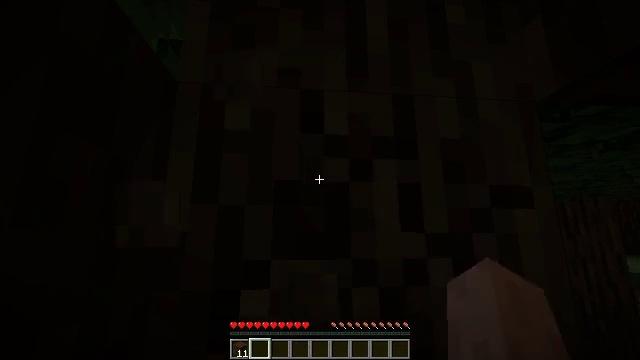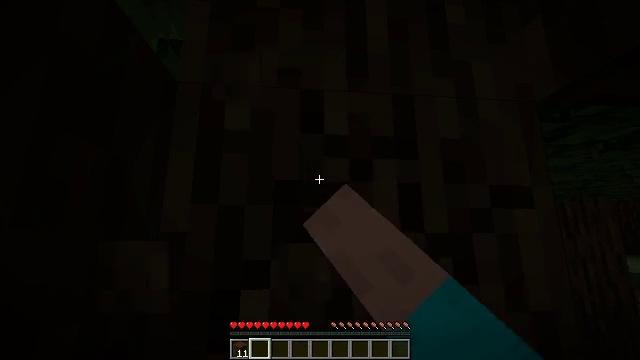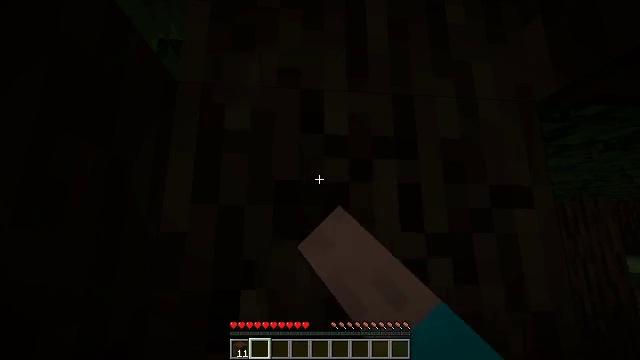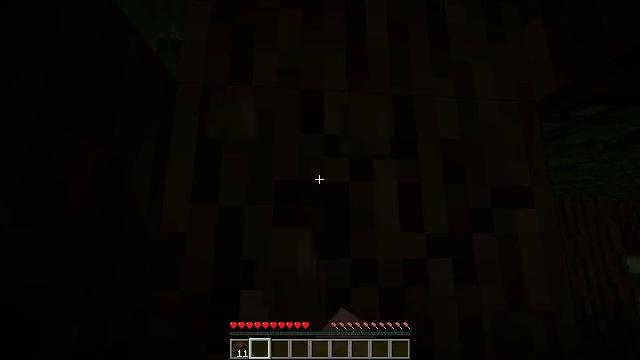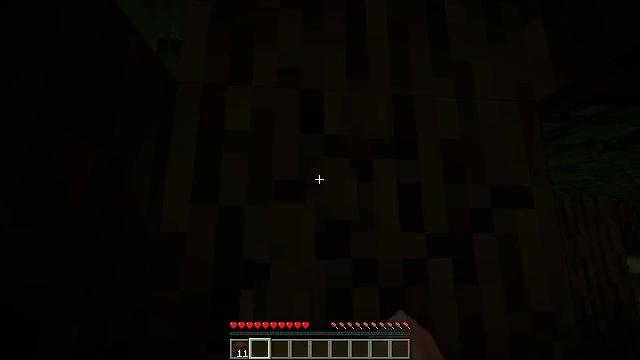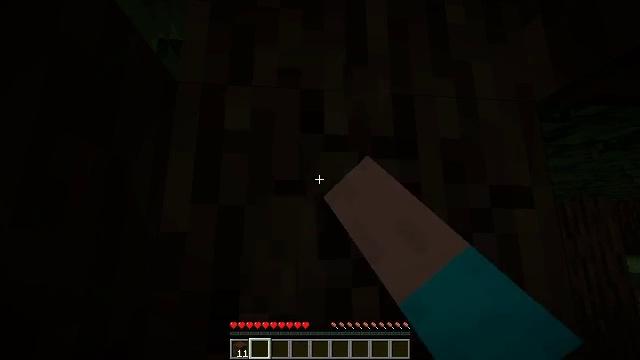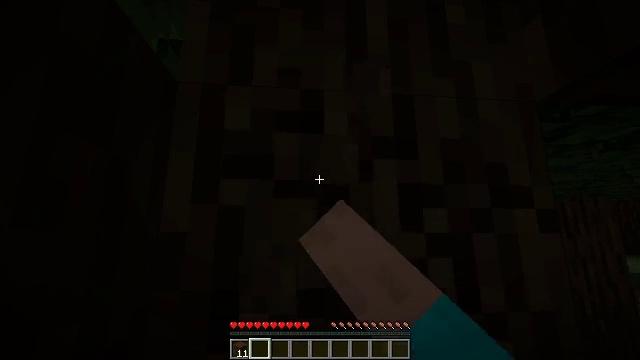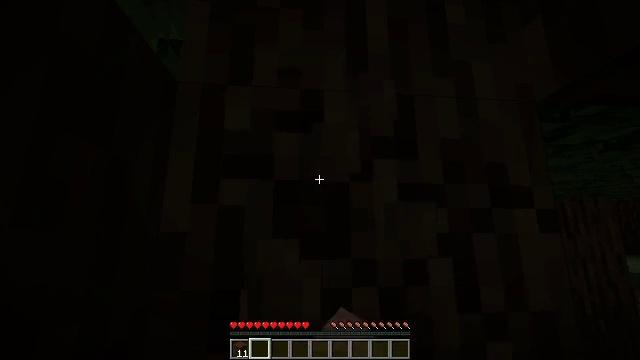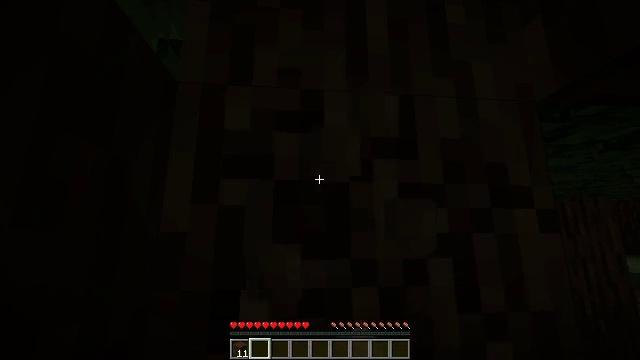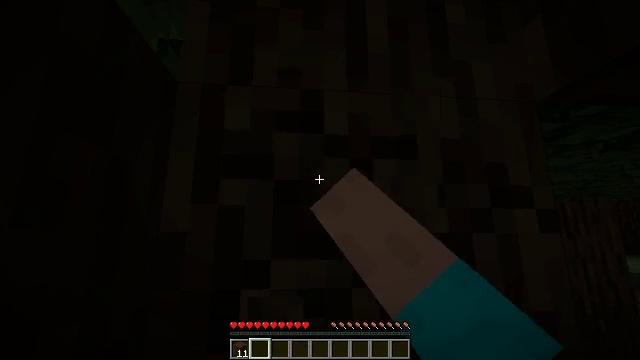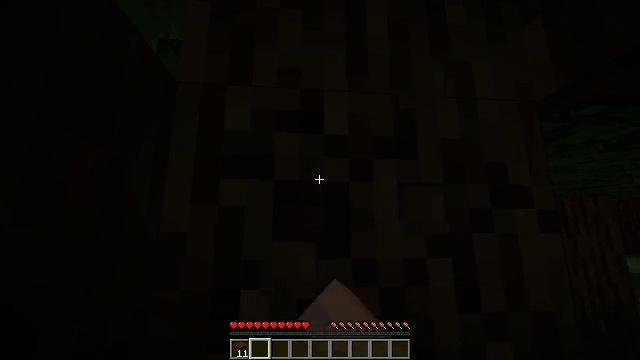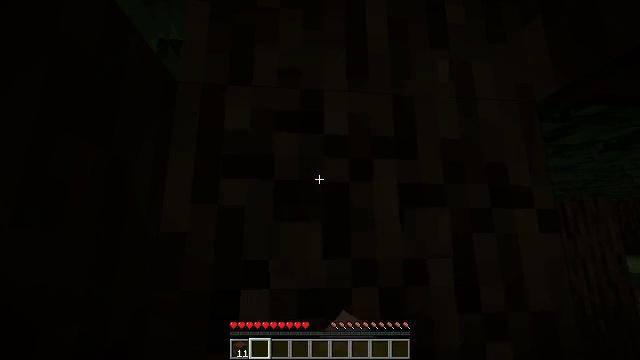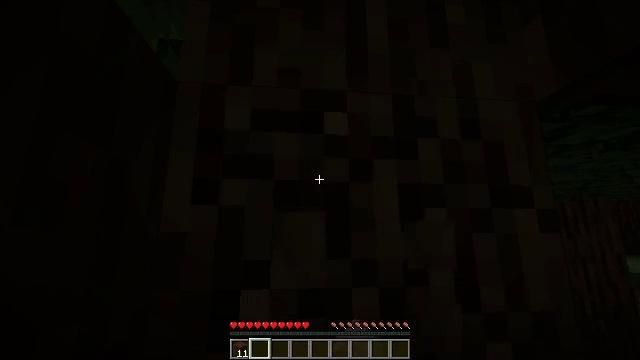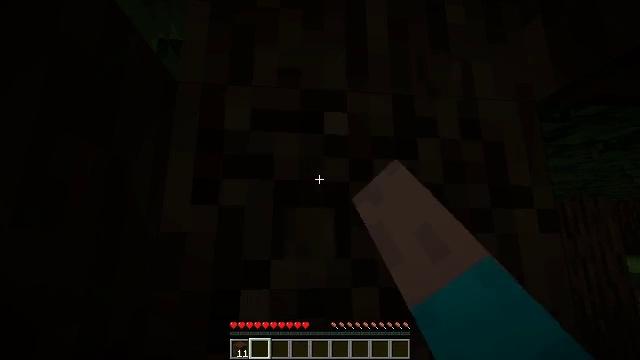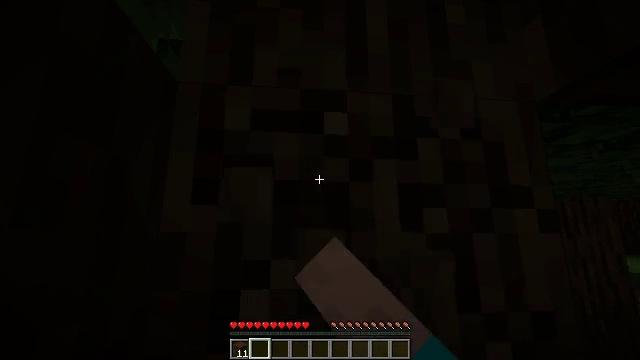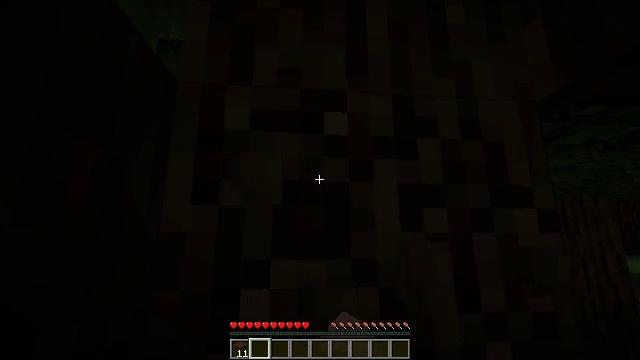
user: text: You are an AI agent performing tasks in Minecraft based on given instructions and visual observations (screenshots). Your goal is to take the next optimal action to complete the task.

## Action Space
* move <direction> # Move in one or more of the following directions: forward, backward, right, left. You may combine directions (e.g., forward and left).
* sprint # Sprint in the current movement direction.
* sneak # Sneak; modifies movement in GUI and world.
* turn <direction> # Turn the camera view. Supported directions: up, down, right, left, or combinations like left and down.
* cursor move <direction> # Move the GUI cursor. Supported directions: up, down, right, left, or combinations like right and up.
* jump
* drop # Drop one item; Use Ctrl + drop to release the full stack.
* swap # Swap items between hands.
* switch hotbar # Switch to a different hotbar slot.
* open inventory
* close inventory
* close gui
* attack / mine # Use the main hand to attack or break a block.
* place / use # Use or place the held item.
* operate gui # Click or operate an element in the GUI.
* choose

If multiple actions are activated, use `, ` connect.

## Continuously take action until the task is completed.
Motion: motion action
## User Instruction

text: Break the dark oak log in the forest.
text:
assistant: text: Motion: attack / mine
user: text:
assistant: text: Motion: attack / mine
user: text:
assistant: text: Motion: attack / mine
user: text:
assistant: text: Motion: attack / mine
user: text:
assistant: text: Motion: attack / mine
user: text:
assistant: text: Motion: attack / mine
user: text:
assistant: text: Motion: attack / mine
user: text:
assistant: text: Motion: attack / mine
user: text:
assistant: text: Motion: attack / mine
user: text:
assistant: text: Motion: attack / mine
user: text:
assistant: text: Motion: attack / mine
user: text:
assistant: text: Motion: attack / mine
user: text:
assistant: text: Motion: attack / mine
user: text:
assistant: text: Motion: attack / mine
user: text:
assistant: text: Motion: attack / mine
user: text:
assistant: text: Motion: attack / mine
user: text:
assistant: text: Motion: attack / mine
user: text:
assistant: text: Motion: attack / mine
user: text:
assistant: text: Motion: attack / mine
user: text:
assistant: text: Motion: attack / mine
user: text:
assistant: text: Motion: attack / mine
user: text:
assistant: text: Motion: attack / mine
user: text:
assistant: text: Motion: attack / mine
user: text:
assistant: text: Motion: attack / mine
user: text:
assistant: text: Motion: attack / mine
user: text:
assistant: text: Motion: attack / mine
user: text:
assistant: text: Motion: attack / mine
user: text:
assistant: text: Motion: turn right and up, attack / mine
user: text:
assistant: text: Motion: turn right and up, attack / mine
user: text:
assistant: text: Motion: turn up, attack / mine